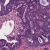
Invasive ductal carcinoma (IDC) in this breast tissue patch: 0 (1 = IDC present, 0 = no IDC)